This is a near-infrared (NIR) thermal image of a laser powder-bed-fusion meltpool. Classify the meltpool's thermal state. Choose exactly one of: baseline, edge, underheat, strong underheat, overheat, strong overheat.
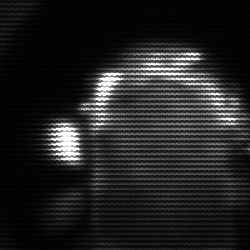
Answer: baseline